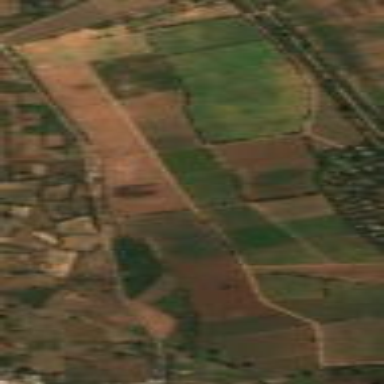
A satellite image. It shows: Farmland with cotton crop.